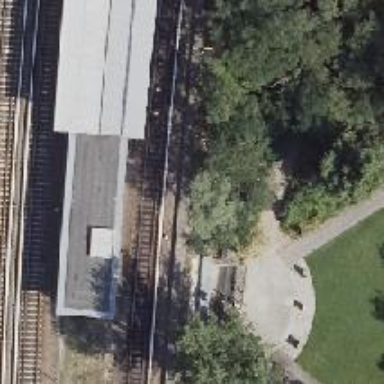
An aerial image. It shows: Railway signal.